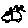
Label: car